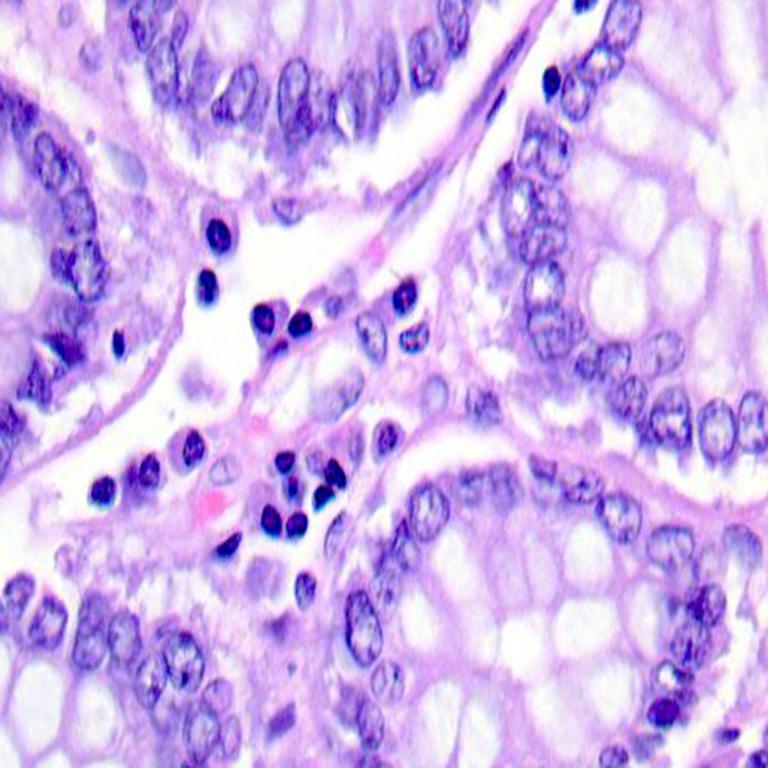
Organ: colon
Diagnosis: benign